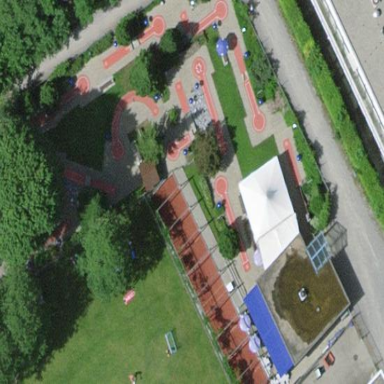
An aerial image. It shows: Miniature golf course.